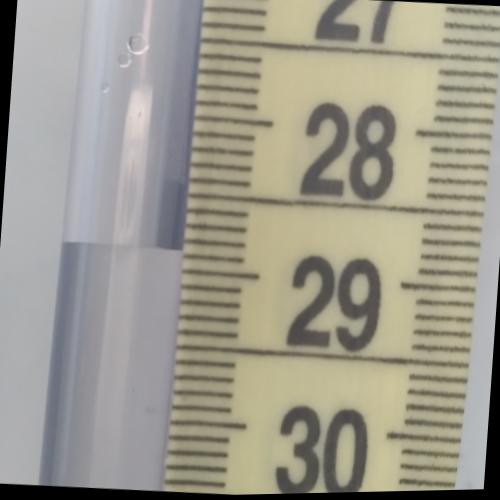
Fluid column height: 28.9 cm